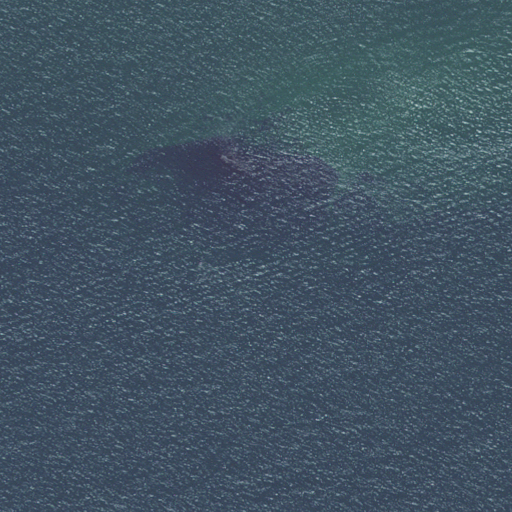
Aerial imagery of bar in Massachusetts named Collier Ledge containing only open water